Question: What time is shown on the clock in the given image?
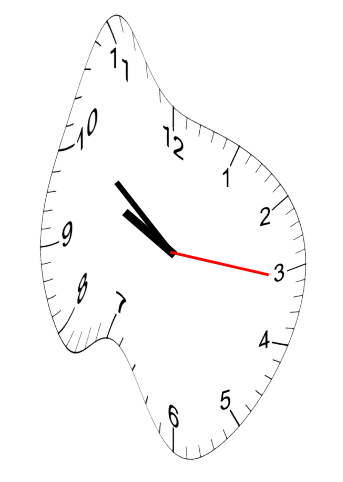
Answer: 09:51:16